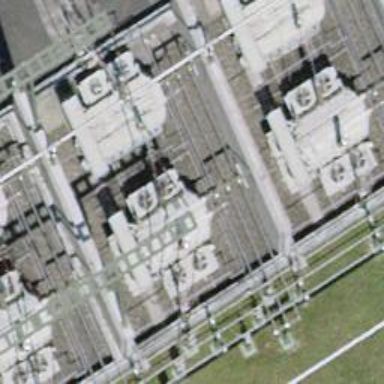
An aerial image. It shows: Automatic transformer.